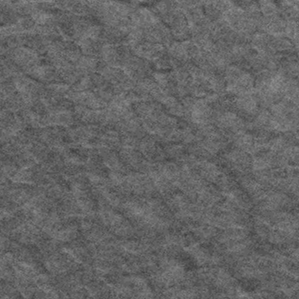
Label: frost